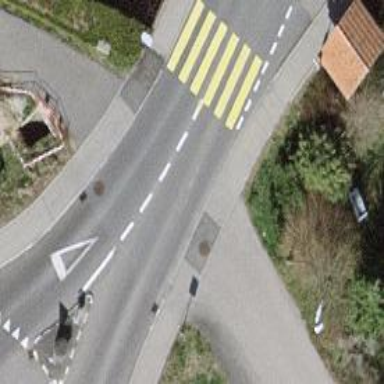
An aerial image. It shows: Uncontrolled zebra crossing on the road.